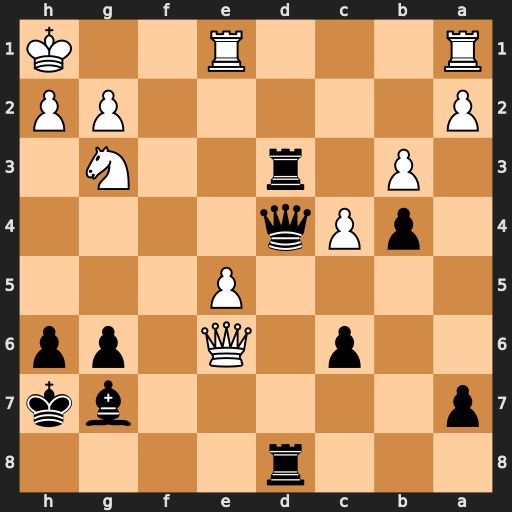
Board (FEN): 3r4/p5bk/2p1Q1pp/4P3/1pPq4/1P1r2N1/P5PP/R3R2K
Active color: b
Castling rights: -
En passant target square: -
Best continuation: Qxa1 Rxa1 Rd1+ Nf1 Rxa1